Question: Suppose, I want to connect a container with another container, where both docker containers are running on a different machine. How do I do that? Hopefully, the attached picture will help to understand what I need. thanks.

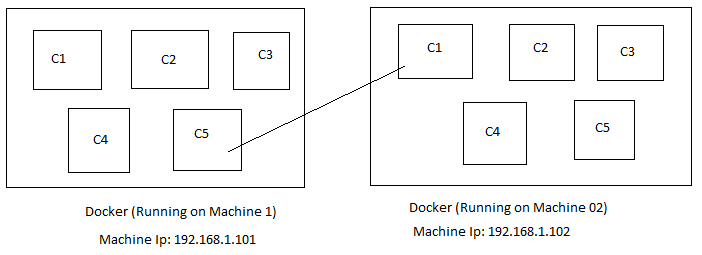
Answer: This works exactly the same way as if neither process was running in Docker: connect to the other system's IP address and the port you published when you launched the container.
'''
machine02$ docker run --name m2-c1 -p 12345:80 image1
'''
'''
machine01$ docker run --name m1-c5 > -e CONTAINER_1_URL=http://192.168.1.102:12345 > image5
'''
If you find yourself doing this often, a clustered setup like Kubernetes or Docker Swarm is built for this sort of environment. They have a piece called an that would allow all 10 containers to share a single "network", so you can directly call 'c1' as a host name and reach either copy of it. A non-Docker system, like Hashicorp's Consul, can also help remember what service is running on which node.